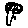
Label: tree